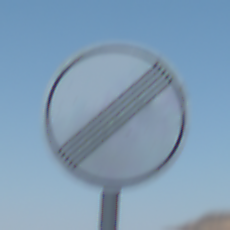
Verkehrszeichen: EndeSaemtlicherBegrenzungen
Umgebung: Outdoor, Nature
Tageszeit: Midday
Wetter: Clear
Licht: Natural
Jahreszeit: NotSpecified
Kontrast: HighContrast